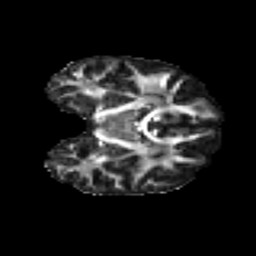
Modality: FA
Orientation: coronal
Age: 21
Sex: female
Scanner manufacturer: ge
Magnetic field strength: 3 T
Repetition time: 7.8 s
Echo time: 0.0606 s